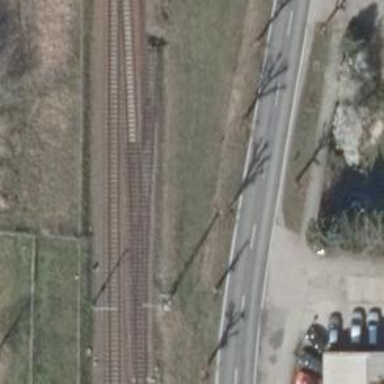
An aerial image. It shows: Railway yard.